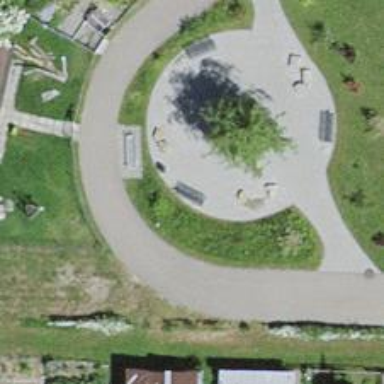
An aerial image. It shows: Bench.